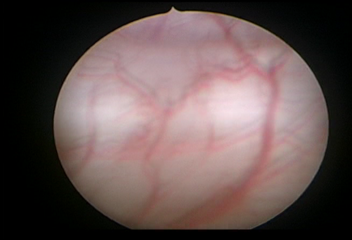
Modality: WLC
Class: Normal mucosa
Bladder cancer association: No